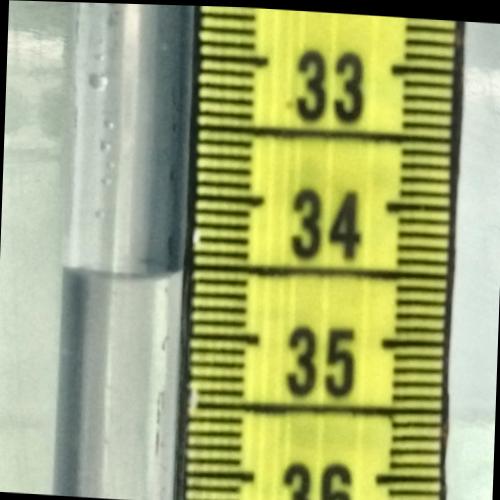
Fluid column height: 34.6 cm